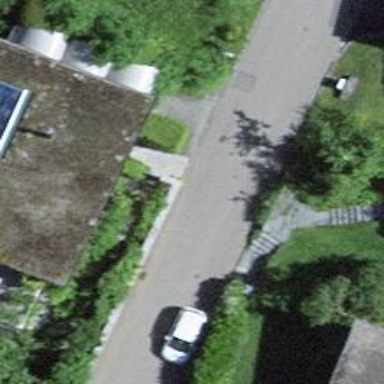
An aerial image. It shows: Living street.